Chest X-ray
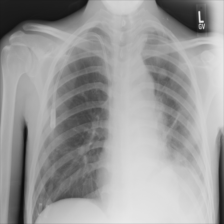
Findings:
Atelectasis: negative
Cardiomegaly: negative
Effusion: negative
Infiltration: positive
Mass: negative
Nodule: positive
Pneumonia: negative
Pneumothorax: negative
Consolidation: negative
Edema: negative
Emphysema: negative
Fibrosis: negative
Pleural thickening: negative
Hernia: negative